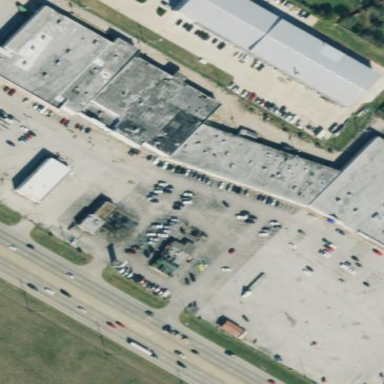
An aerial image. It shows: Retail area.